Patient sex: M
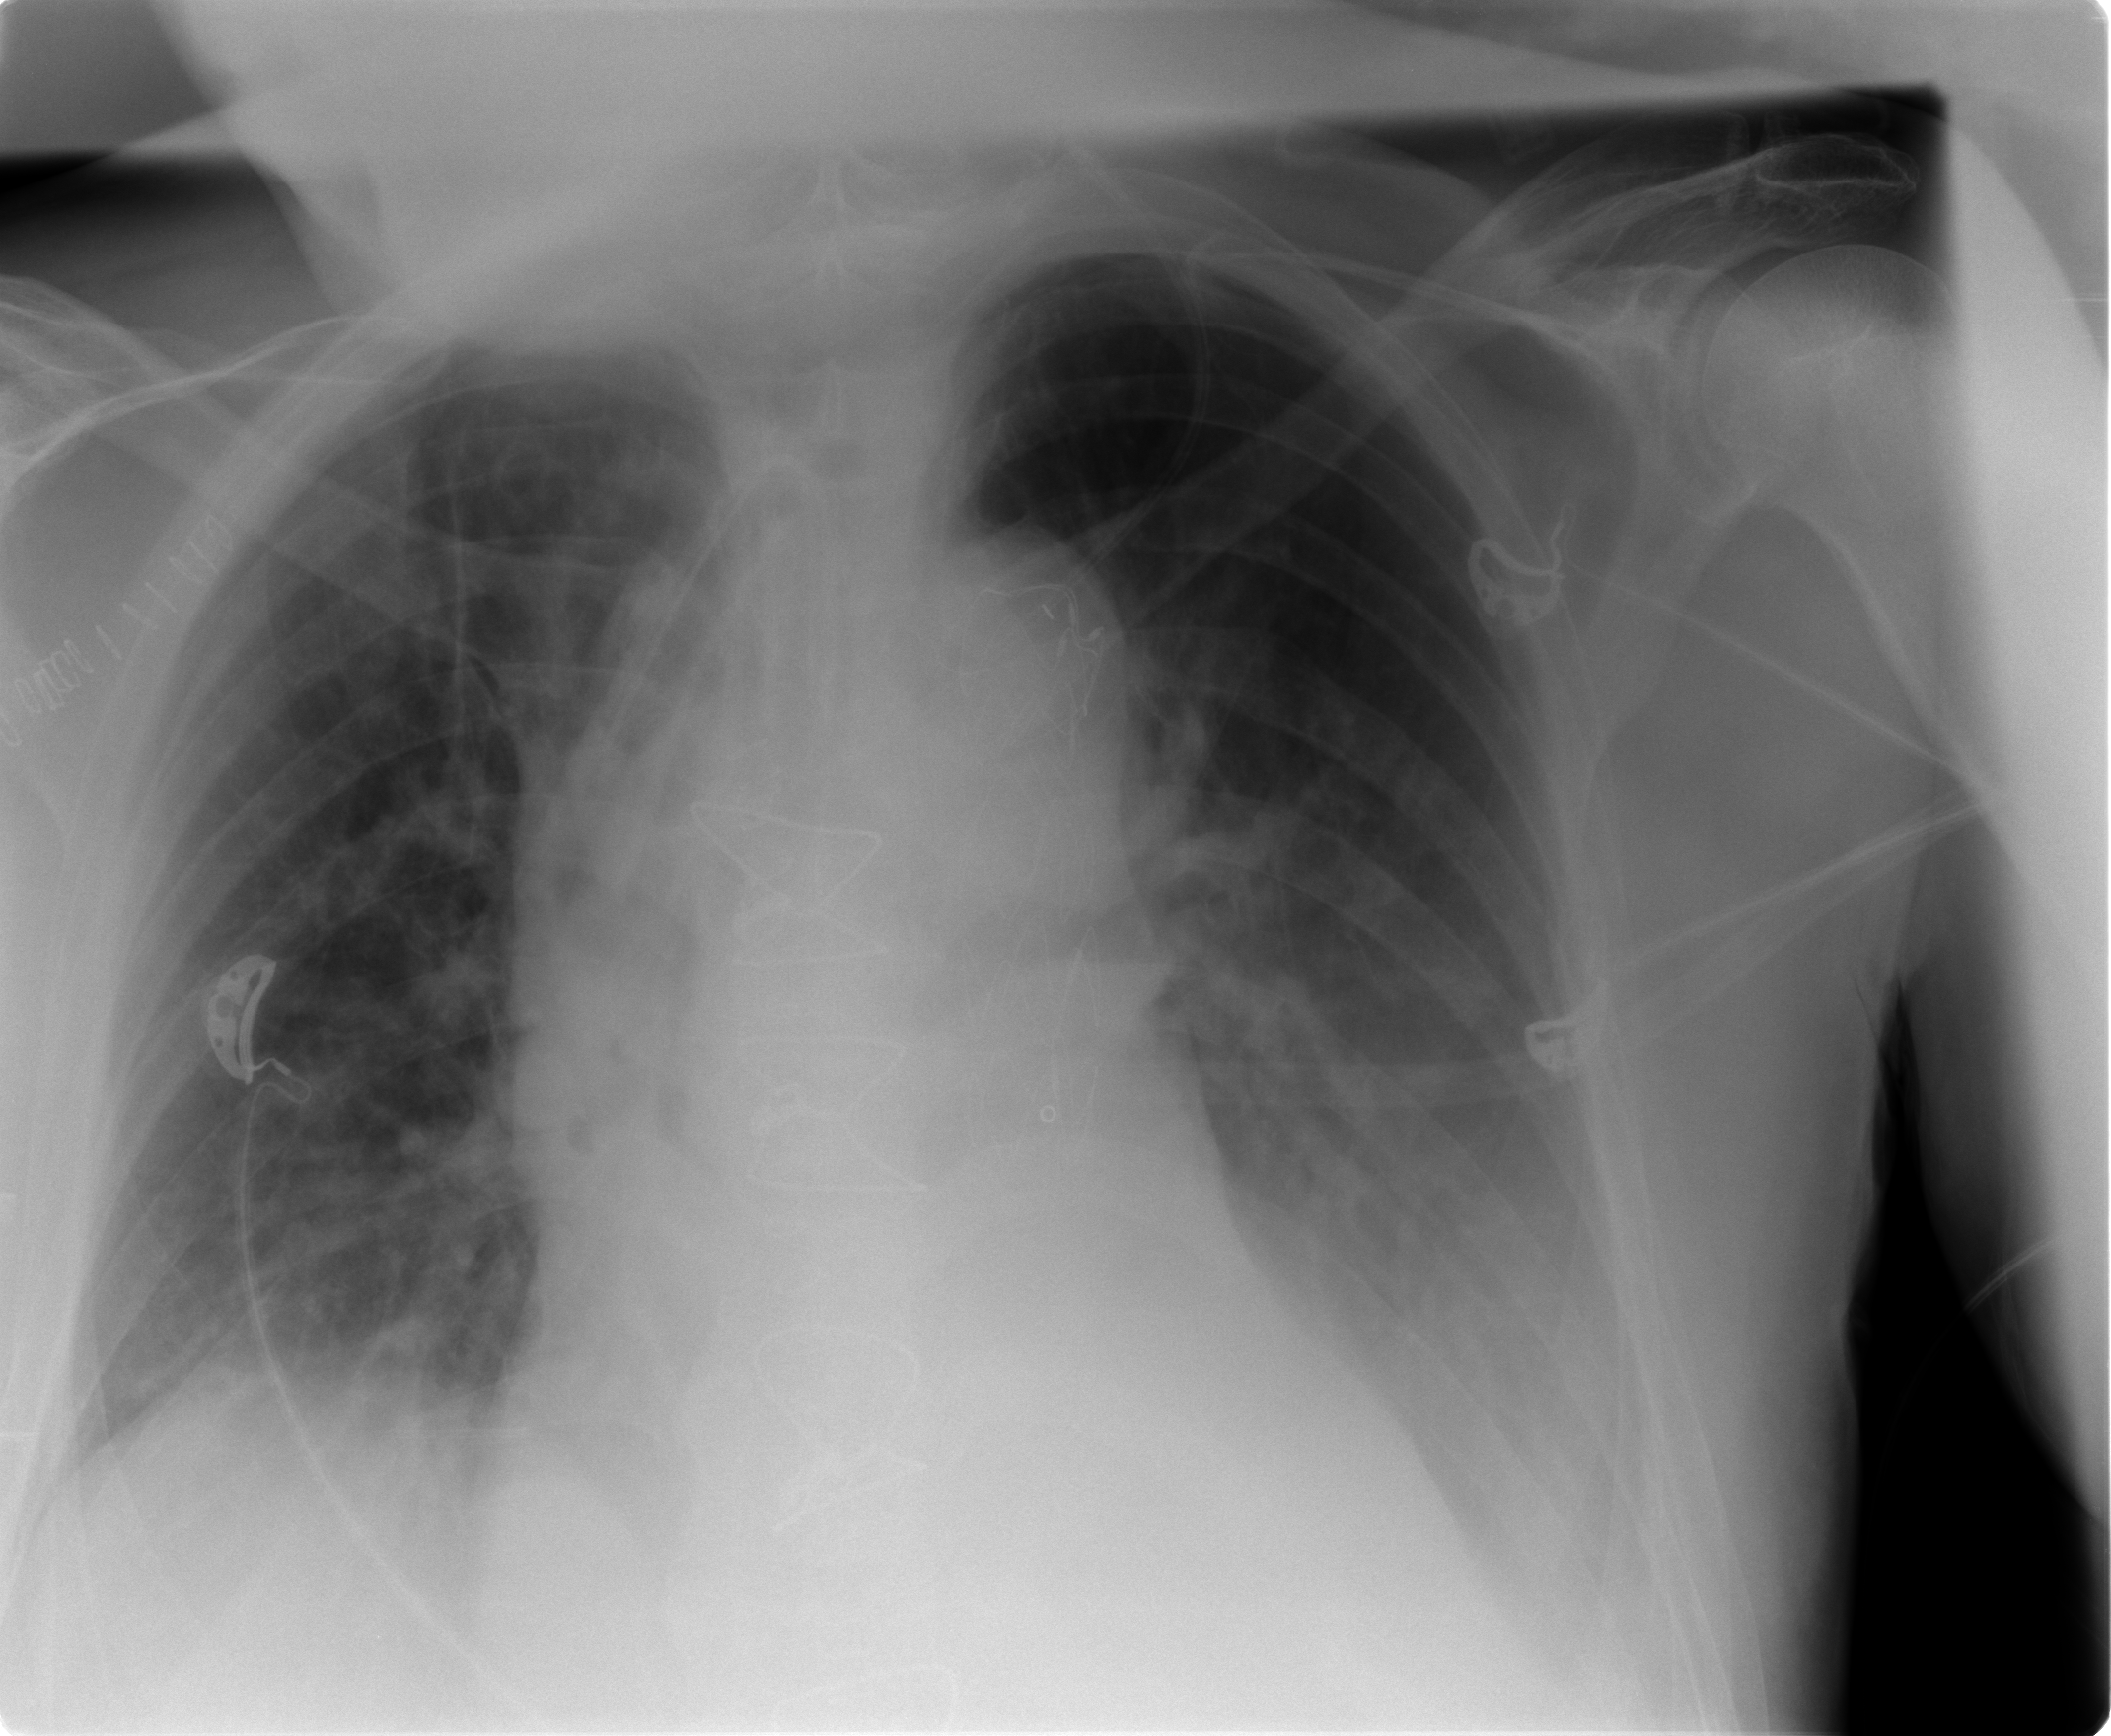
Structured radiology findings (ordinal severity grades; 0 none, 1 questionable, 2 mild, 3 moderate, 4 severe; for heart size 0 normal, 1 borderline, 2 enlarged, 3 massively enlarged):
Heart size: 0
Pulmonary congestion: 2
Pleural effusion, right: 0
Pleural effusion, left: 2
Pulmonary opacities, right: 0
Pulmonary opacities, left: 0
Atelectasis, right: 2
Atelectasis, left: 0